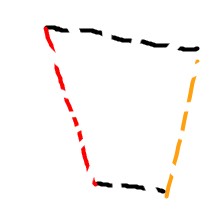
Shape: trapezoid